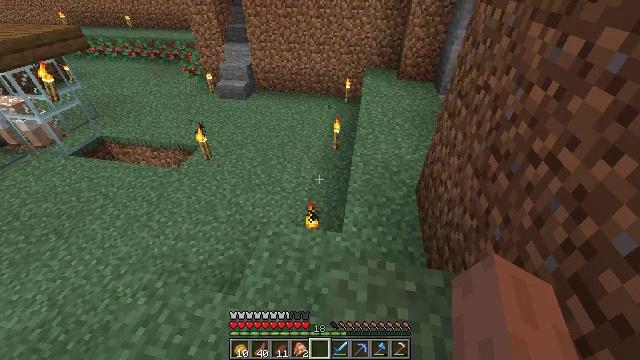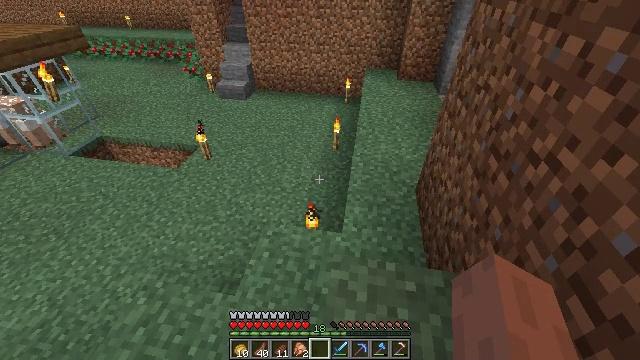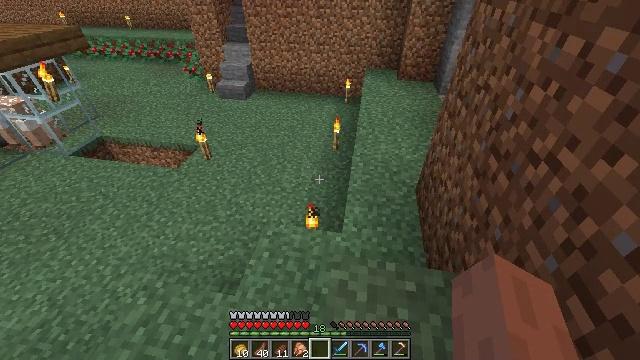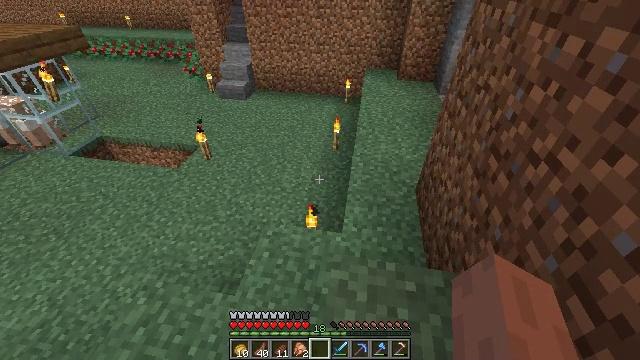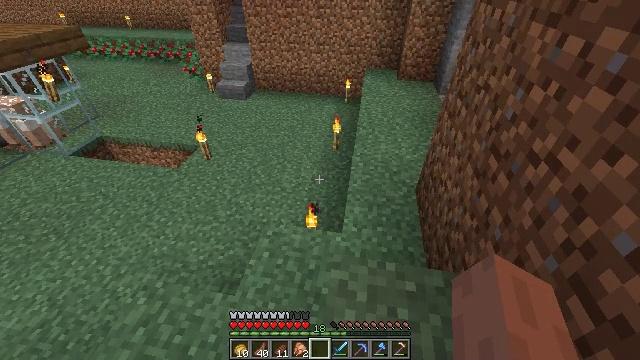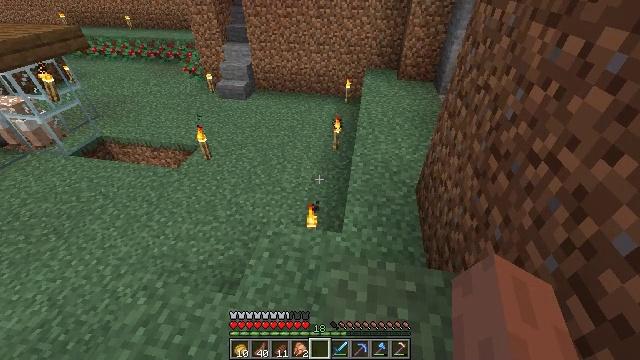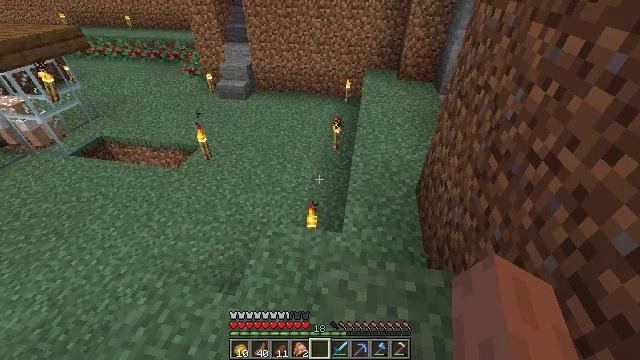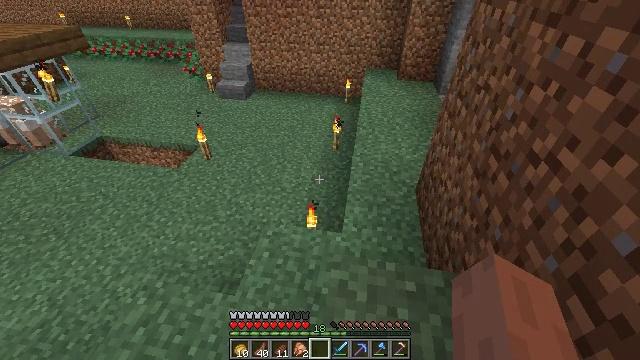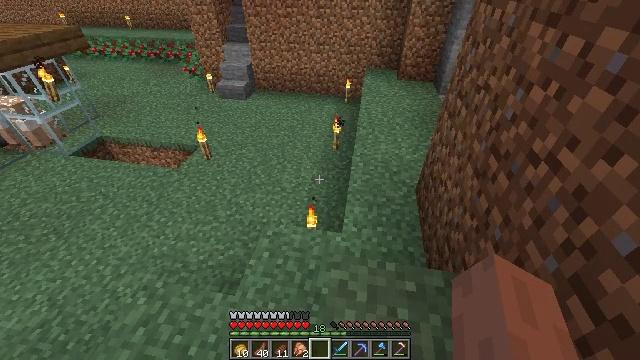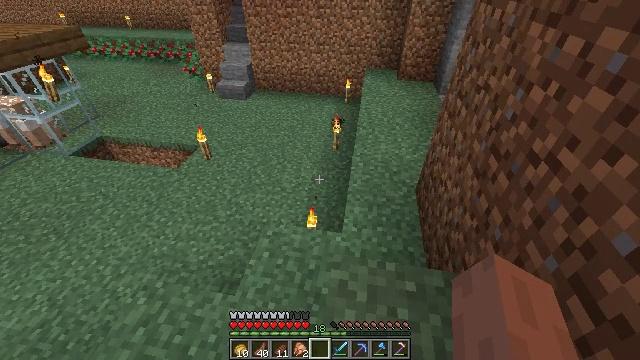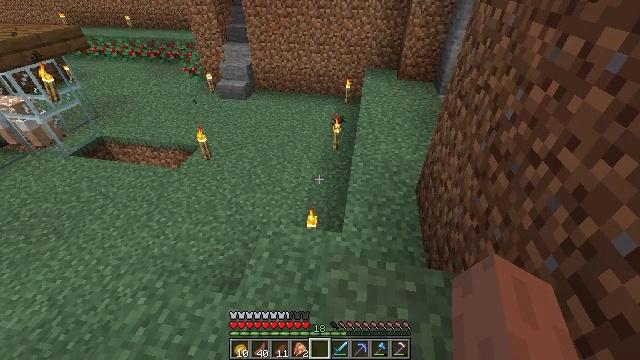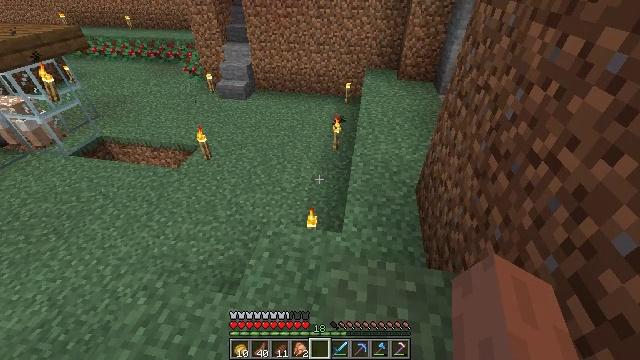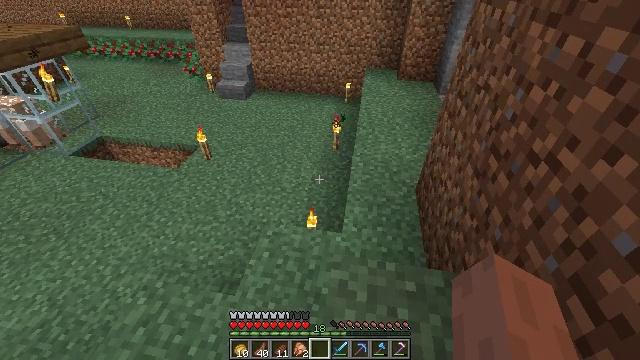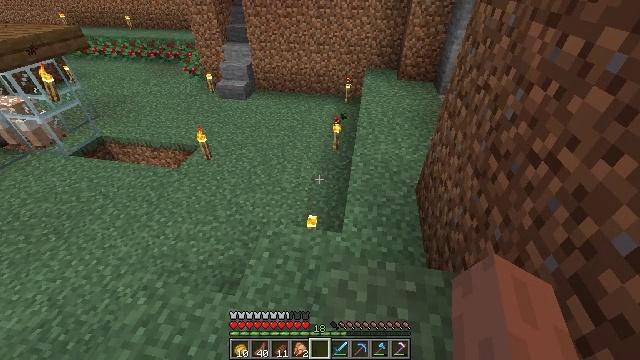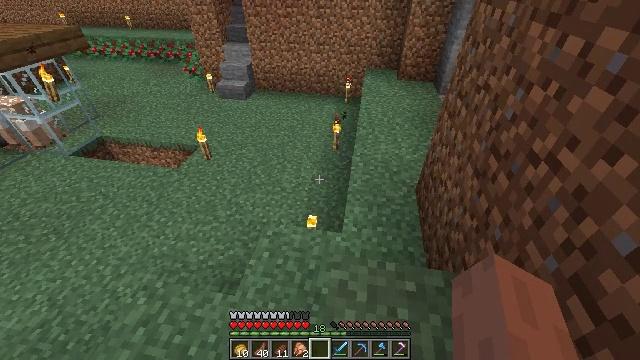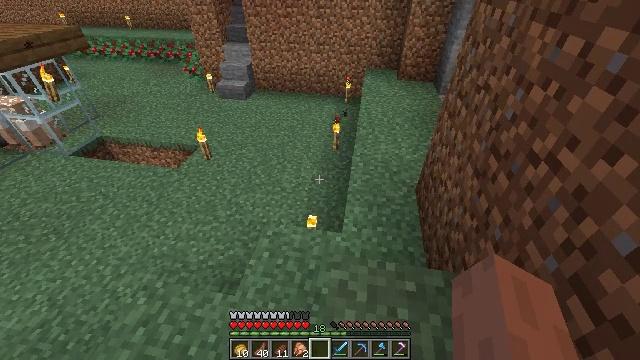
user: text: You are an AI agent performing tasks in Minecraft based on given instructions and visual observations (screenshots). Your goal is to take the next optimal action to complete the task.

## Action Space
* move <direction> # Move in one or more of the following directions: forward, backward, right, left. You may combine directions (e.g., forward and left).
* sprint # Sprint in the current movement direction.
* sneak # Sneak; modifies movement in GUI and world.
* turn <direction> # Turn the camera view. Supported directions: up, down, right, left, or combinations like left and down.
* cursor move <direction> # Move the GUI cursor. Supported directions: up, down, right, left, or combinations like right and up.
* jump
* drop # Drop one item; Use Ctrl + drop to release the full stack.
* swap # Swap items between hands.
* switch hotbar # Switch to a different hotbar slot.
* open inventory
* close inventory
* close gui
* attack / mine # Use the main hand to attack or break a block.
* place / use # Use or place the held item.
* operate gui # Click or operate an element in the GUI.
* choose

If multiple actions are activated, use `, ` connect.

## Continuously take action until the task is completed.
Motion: motion action
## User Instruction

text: Gather carrots from the field.
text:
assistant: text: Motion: no_op
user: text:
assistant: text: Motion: no_op
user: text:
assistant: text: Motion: no_op
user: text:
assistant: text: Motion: no_op
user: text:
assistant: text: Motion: no_op
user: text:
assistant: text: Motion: no_op
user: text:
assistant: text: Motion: no_op
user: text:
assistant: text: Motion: no_op
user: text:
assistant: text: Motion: no_op
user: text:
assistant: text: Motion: no_op
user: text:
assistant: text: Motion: no_op
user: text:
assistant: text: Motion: no_op
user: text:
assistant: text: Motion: no_op
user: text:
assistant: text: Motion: no_op
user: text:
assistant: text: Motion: no_op
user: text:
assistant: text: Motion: no_op
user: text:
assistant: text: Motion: no_op
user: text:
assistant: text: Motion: no_op
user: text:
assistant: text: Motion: no_op
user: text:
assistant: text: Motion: no_op
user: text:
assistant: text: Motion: no_op
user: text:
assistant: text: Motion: no_op
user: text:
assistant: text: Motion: no_op
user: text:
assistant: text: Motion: no_op
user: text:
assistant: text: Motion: no_op
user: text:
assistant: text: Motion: no_op
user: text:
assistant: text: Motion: no_op
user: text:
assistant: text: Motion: no_op
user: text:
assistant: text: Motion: no_op
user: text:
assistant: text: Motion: no_op